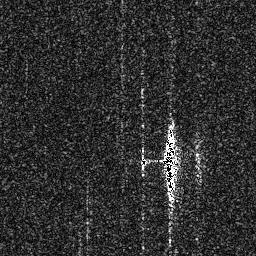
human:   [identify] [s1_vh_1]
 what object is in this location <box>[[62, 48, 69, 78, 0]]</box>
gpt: <ref>1 medium ship at the center</ref>